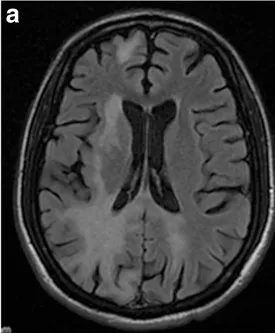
Axial T2-Flair MRI and axial T2-Flair diffuse-weighted image. (a) Axial T2-Flair MRI of the brain showing hyperintense signal intensity lesions bilaterally in the parieto-occipital white matter.
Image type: radiology (mri)